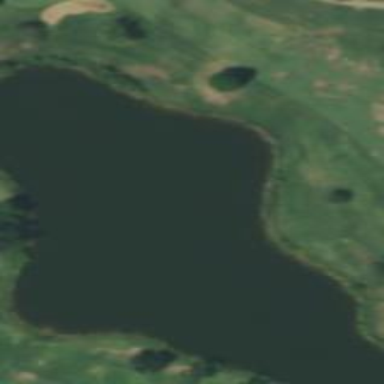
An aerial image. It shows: Picturesque scene of golf course with lateral water hazard.